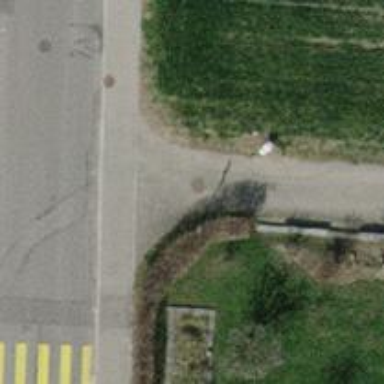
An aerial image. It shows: Bollard.